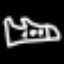
Label: airplane